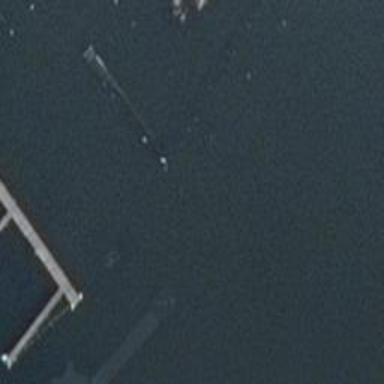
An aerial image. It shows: Man-made pier.